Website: macys
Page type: store-pickup
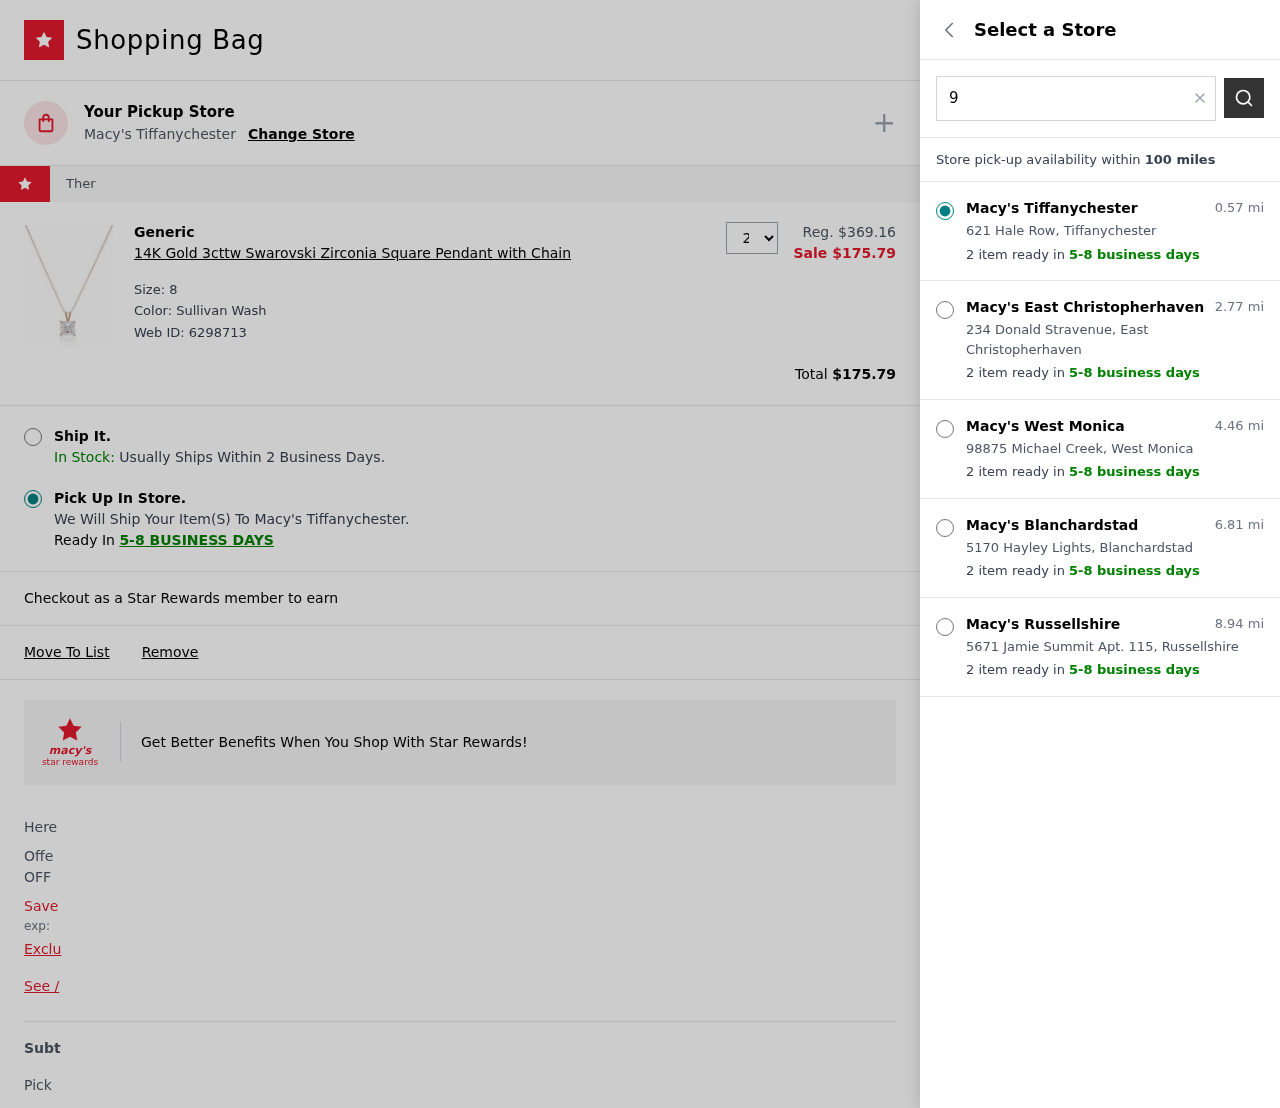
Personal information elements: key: PII_LOCATION1_CITY
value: Tiffanychester
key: PII_LOCATION1_STREET
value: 621 Hale Row
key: PII_LOCATION2_CITY
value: East Christopherhaven
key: PII_LOCATION2_STREET
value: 234 Donald Stravenue
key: PII_LOCATION3_CITY
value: West Monica
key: PII_LOCATION3_STREET
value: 98875 Michael Creek
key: PII_LOCATION4_CITY
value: Blanchardstad
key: PII_LOCATION4_STREET
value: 5170 Hayley Lights
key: PII_LOCATION5_CITY
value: Russellshire
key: PII_LOCATION5_STREET
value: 5671 Jamie Summit Apt. 115
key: PII_POSTCODE
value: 95723
Product elements: key: PRODUCT1_BRAND
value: Generic
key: PRODUCT1_NAME
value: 14K Gold 3cttw Swarovski Zirconia Square Pendant with Chain
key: PRODUCT1_PRICE
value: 175.79
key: PRODUCT1_QUANTITY
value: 2
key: PRODUCT1_ORIGINAL_PRICE
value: $369.16
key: PRODUCT1_WEB_ID
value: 6298713
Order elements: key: ORDER_TOTAL
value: $175.79
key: ORDER_DELIVERY_DATE
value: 5-8 business days
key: ORDER_DELIVERY_DATE
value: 5-8 BUSINESS DAYS
Search elements: key: SEARCH_LOCATION
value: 95723